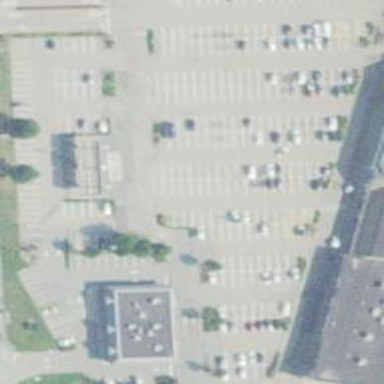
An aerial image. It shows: Parking area with surface.